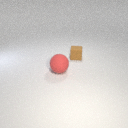
small brown rubber cube behind large red rubber sphere